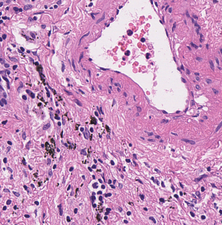
Tumor epithelial tissue: no
Tumor-associated stroma tissue: yes
Normal tissue: no